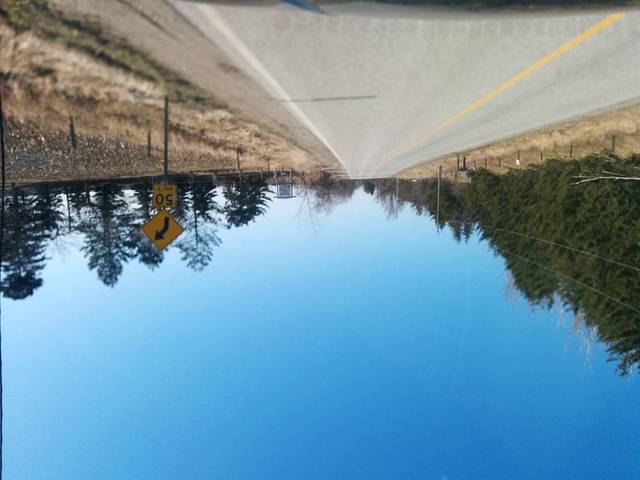
Region: Canada
Coordinates: 43.498, -79.92